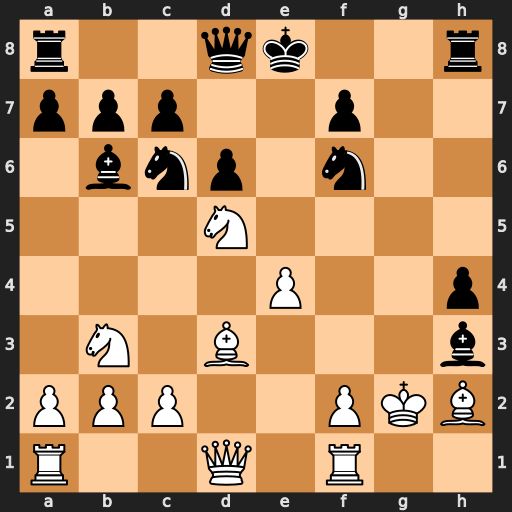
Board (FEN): r2qk2r/ppp2p2/1bnp1n2/3N4/4P2p/1N1B3b/PPP2PKB/R2Q1R2
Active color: w
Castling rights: kq
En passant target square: -
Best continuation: Kxh3 Qd7+ Kg2 Rg8+ Kh1 Nxd5 exd5